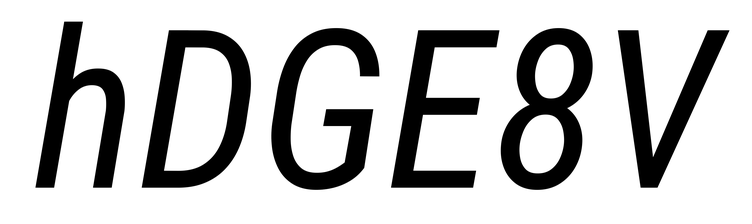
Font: Roboto-Italic_Condensed_Italic